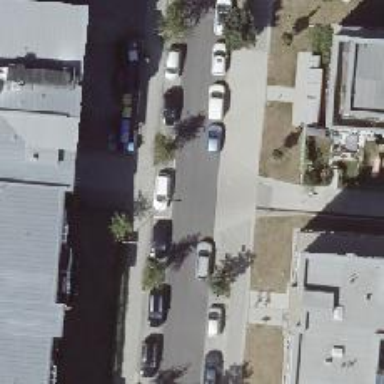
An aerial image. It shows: Residential road with asphalt surface. There are separate sidewalks on both sides and parallel street-side parking lanes on both sides.